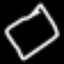
Label: diamond